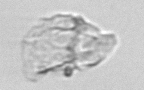
Label: detritus_transparent